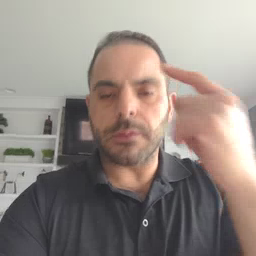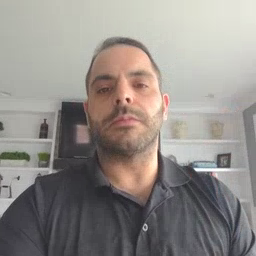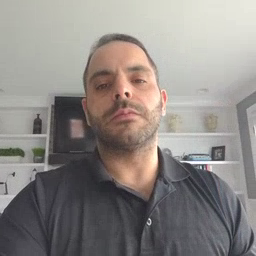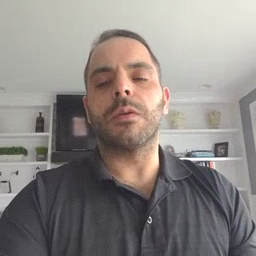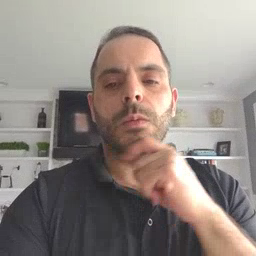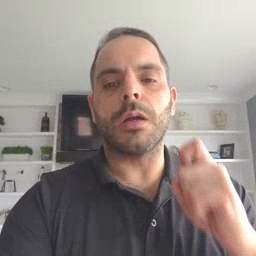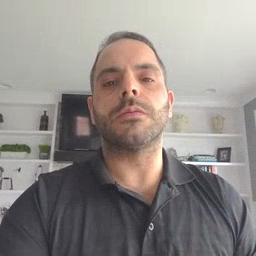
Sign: dry